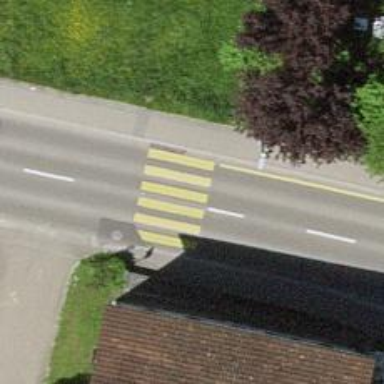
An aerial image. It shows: Unmarked pedestrian crossing with zebra markings.